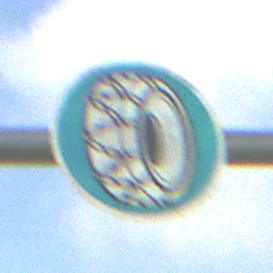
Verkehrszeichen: SchneekettenVorgeschrieben
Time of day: MorningAfternoon
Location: Outdoor (Nature)
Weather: PartlyCloudy
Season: NotSpecified
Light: Natural